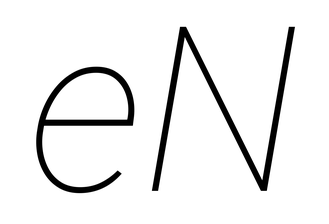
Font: Roboto-Italic_Thin_Italic